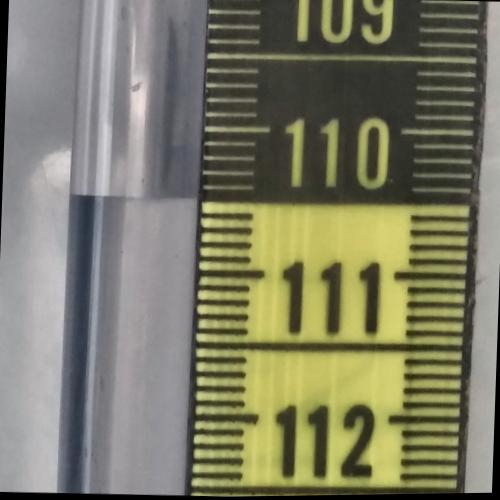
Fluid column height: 110.5 cm